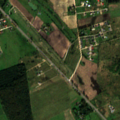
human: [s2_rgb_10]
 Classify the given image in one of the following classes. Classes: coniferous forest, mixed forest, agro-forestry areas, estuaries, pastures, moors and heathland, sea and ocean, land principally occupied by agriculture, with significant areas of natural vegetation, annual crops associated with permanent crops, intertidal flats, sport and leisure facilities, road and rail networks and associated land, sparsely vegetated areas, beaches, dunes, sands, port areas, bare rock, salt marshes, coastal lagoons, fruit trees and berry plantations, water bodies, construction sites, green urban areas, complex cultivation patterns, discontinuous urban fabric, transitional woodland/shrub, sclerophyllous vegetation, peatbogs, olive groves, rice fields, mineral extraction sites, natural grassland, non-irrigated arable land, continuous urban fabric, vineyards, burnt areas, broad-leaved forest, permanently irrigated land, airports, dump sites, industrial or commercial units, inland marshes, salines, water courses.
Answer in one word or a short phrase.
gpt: discontinuous urban fabric, non-irrigated arable land, complex cultivation patterns